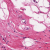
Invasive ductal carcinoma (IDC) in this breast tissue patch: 0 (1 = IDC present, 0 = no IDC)